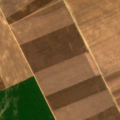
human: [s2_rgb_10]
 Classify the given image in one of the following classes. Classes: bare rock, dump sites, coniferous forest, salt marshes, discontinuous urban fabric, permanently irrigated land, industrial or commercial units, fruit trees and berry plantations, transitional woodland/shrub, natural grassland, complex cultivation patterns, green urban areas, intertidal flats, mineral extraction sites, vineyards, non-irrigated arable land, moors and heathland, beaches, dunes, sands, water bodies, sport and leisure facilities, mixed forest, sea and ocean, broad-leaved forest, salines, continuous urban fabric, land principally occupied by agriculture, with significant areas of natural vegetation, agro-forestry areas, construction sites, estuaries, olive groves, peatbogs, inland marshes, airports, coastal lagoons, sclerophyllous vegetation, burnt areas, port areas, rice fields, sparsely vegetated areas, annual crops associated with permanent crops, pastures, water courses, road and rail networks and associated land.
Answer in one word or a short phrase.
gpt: non-irrigated arable land